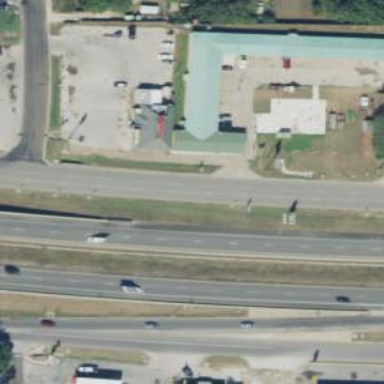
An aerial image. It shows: Secondary road with asphalt surface and frontage road.